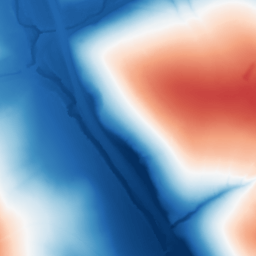
Category: trend_removal
Decomposition family: polynomial
Decomposition parameters: degree: 1
Upsampling method: quadratic
Upsampling parameters: scale: 8
Upsampling scale: 8